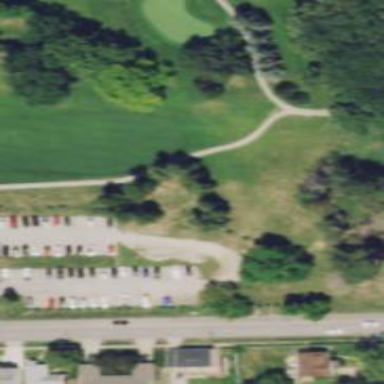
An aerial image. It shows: Service road used as golf cart path.